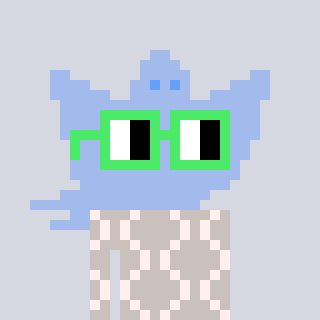
a pixel art character with square light green glasses, a ghost-B-shaped head and a foggrey-colored body on a cool background